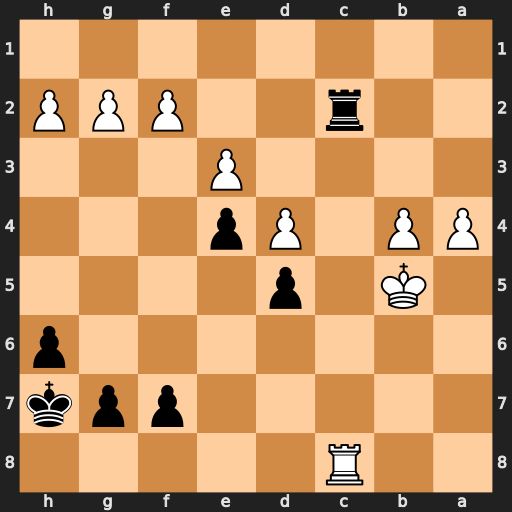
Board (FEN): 2R5/5ppk/7p/1K1p4/PP1Pp3/4P3/2r2PPP/8
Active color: b
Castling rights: -
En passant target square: -
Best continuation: Rxc8 a5 Rc2